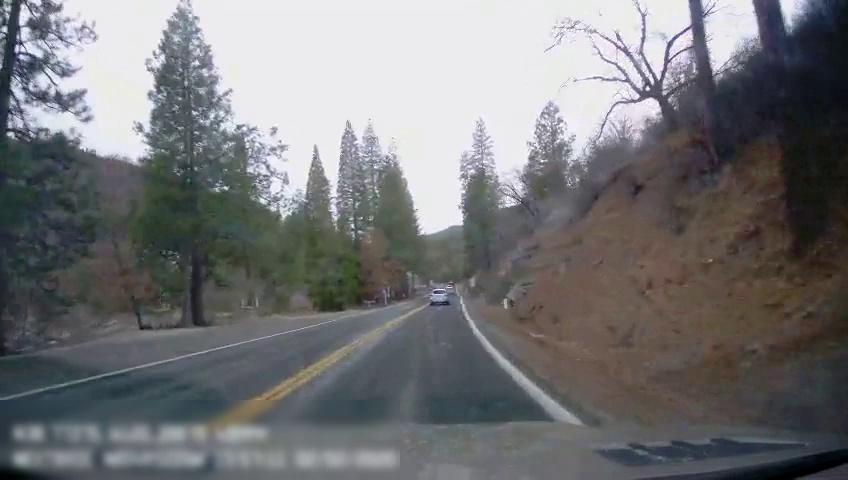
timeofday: Day
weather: Cloudy
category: Drivable Space
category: Vehicles | Car
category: Lanes | Current Lane
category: Lanes | Current Lane
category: Lanes | Opposite Lane